Question: I am trying to make a fix-width label in Java, which I find a solution <URL>.
But I fail whenever I put any inside a label -- while the label is create inside a method.
my code is here :
'''
public class testingGui
JFrame myframe = new JFrame("Some title here");
Container pane_ctn = myframe.getContentPane();
public static void main(String[] args){
testingGui gui = new testingGui();
gui.init();
}
private void init(){
myframe.setDefaultCloseOperation(JFrame.EXIT_ON_CLOSE);
myframe.setSize(320, 480);
myframe.setVisible(true);
pane_ctn.setLayout(new BoxLayout(pane_ctn, BoxLayout.PAGE_AXIS));
JLabel lable = new JLabel("<html>Java is a general-purpose computer programming language</html>");
pane_ctn.add(lable);
}
}
'''
The line 'JLabel lable = new JLabel("<html>Java is a general-purpose computer programming language</html>");' will never run. (and making pane_ctn into blank even if there's other UI element added)
However I found that it works while the label is create as a field, like this :
'''
public class testingGui {
JFrame myframe = new JFrame("Some title here");
Container pane_ctn = myframe.getContentPane();
JLabel lable = new JLabel("<html>Java is a general-purpose computer programming language</html>");
// I just cut the whole line and paste here, nothing else has changed.
/* ... */
}
'''
So here is my question :
How is the correct way to create a label with html inside a method call ? I need it created on the fly. Thank you.
---
Edit :
Thank you ybanen giving me a good answer, and others helpers, too.
Now I can creating Label that looking good.

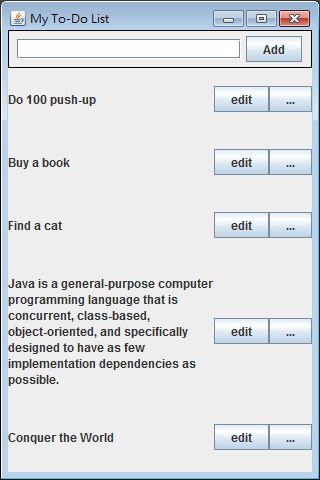
Answer: It happens because you try to modify the GUI after it has been displayed. In your case, the best is to create the whole GUI and then to show the frame:
'''
public class TestingGui {
public static void main(final String[] args) {
final JLabel label = new JLabel("<html>Java is a general-purpose computer programming language</html>");
final JFrame frame = new JFrame("Test");
final Container contentPane = frame.getContentPane();
contentPane.setLayout(new BoxLayout(contentPane, BoxLayout.PAGE_AXIS));
frame.getContentPane().add(label);
frame.setSize(320, 480);
frame.setDefaultCloseOperation(JFrame.EXIT_ON_CLOSE);
frame.setVisible(true);
}
}
'''
However, if you really need to add the label after the GUI has been displayed, you have to follow several rules:
1. Any modification of the GUI must be done in the Event Dispatching Thread (EDT).
2. After a container has been displayed, it has been laid out. So if you want to add a new component inside, you have to force a layout of its content (using revalidate() and then repaint()).